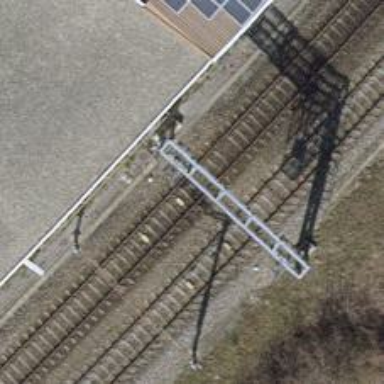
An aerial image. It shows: Railway signal.